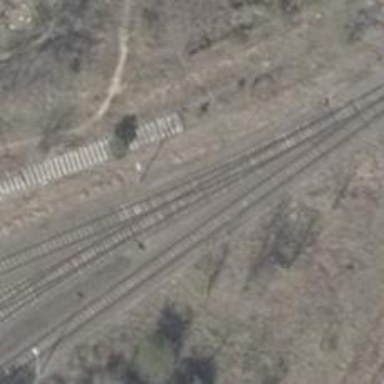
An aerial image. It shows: Railway switch.